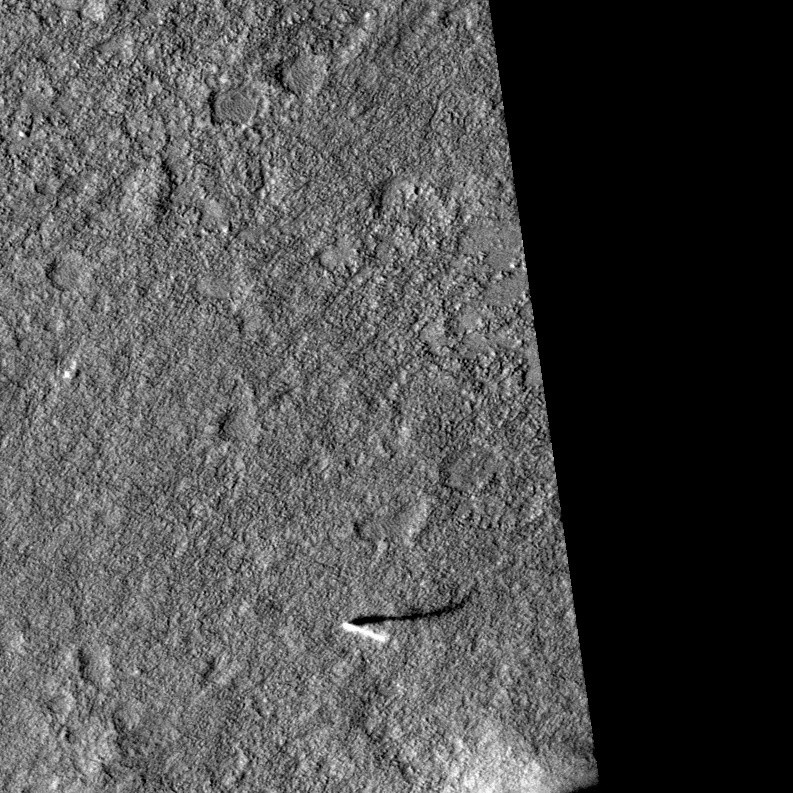
Label: dustdevil